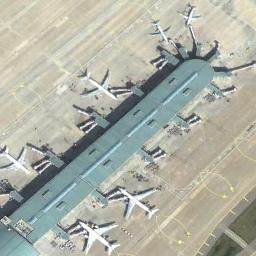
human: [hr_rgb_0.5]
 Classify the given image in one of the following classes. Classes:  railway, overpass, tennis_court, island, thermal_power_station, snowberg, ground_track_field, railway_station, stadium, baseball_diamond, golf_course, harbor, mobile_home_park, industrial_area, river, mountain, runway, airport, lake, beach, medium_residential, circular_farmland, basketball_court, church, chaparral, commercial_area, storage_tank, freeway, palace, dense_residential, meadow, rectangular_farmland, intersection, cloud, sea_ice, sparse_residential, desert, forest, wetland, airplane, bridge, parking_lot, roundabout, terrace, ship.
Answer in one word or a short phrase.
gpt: airplane